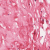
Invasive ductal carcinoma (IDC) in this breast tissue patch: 0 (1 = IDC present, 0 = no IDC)